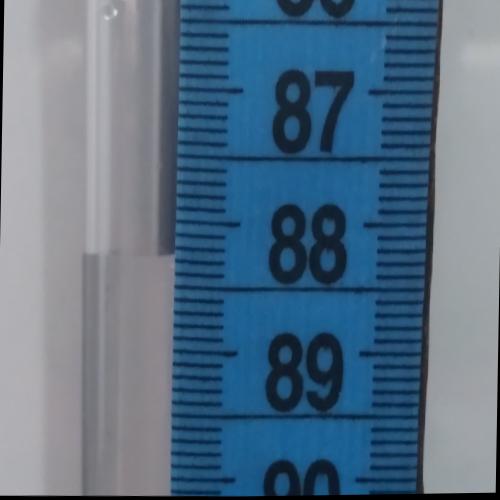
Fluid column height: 88.3 cm